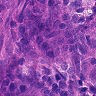
Metastatic tissue present: yes